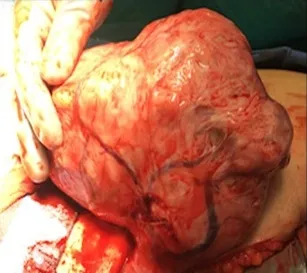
B: Pedunculated Fibroid with overlying dilated veins.
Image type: medical_photograph (other_medical_photograph)